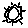
Label: sun